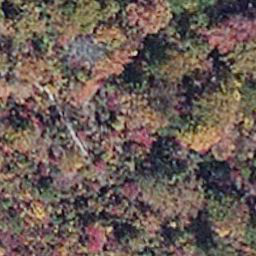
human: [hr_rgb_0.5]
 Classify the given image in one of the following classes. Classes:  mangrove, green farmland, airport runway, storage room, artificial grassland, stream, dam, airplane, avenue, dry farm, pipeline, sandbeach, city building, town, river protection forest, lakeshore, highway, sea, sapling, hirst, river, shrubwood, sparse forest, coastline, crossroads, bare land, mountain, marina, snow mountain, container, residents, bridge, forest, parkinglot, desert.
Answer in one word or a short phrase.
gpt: mangrove